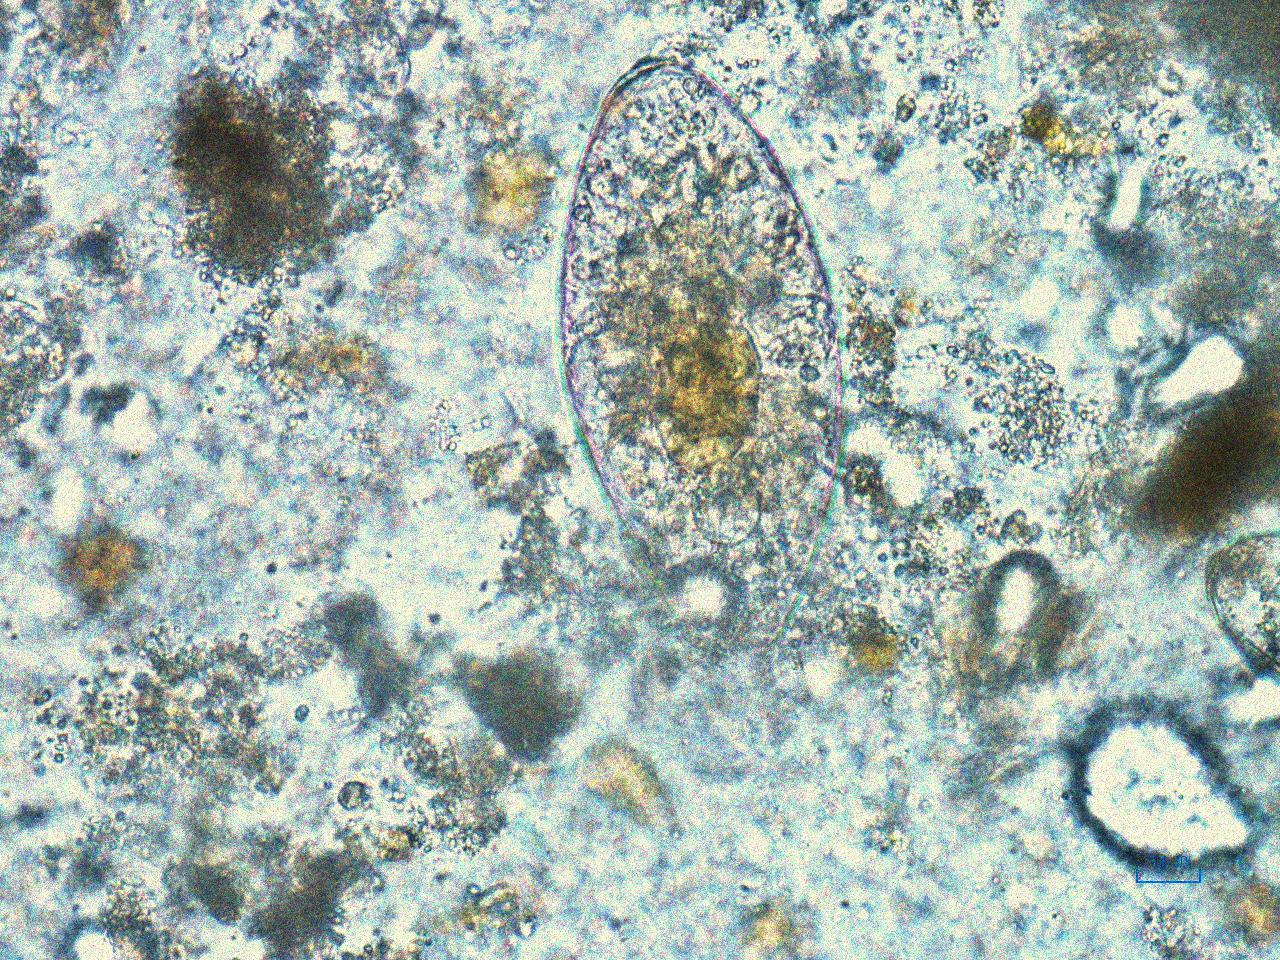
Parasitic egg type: Fasciolopsis buski